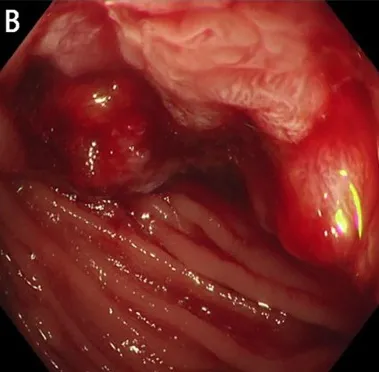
Changes in the mucosa of the bladder were noted; (B): Colonoscopy. Sigmoid colon cancer was revealed which occupied nearly the entire colon.
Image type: endoscopy (gi_endoscopy)